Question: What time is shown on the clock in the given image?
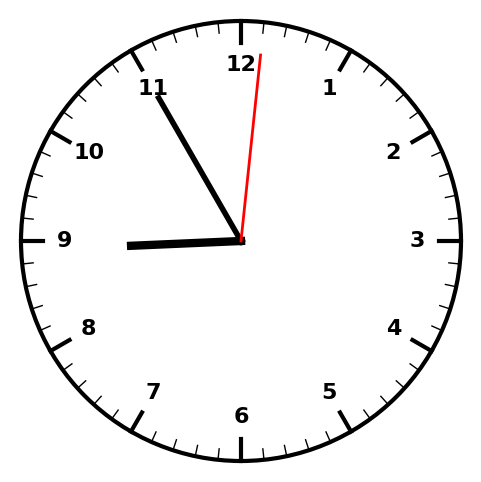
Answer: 08:55:01